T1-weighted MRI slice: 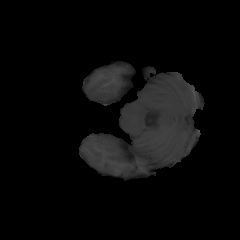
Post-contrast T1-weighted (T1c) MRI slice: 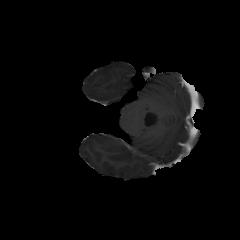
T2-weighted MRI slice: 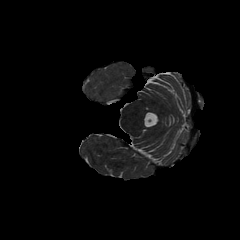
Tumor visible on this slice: no